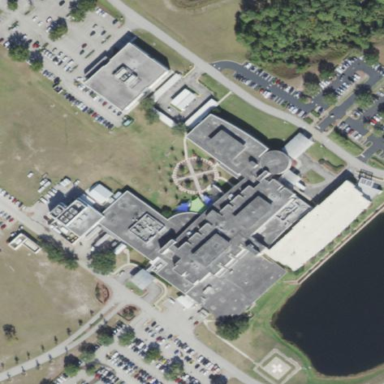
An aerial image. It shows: Hospital building.